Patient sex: F
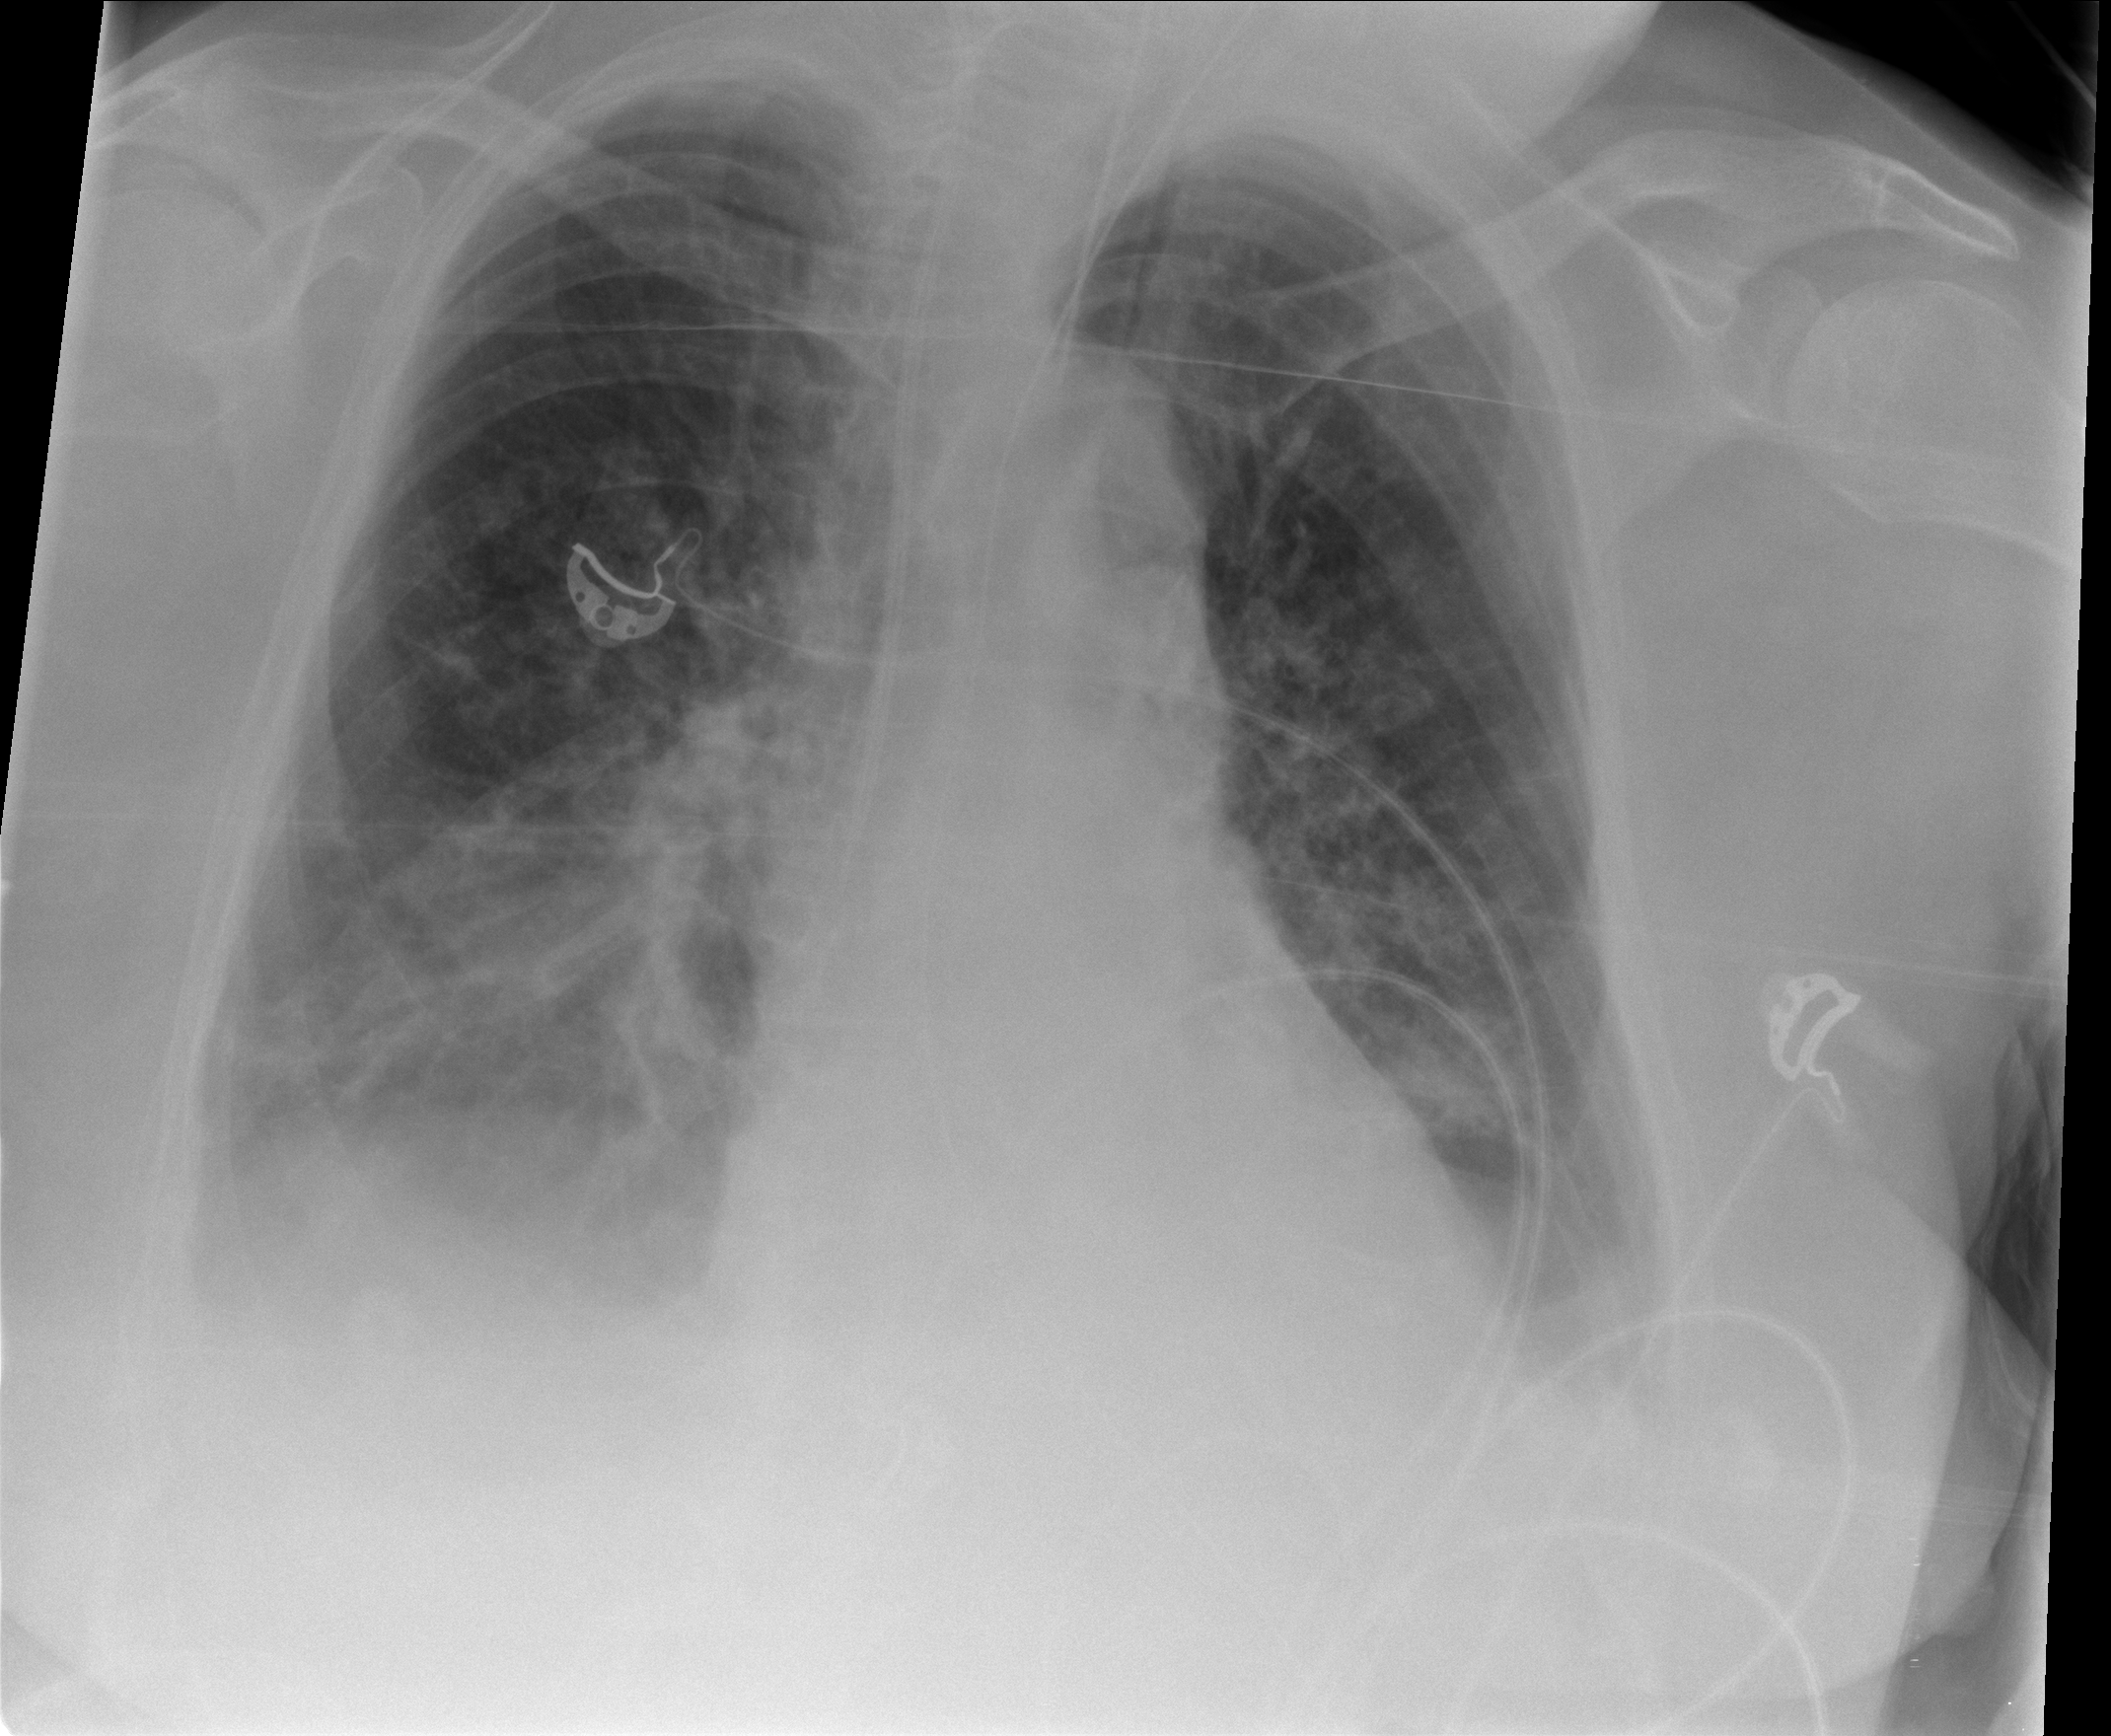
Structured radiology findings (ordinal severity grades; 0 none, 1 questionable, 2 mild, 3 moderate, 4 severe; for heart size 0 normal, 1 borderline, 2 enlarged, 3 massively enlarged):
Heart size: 0
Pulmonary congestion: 2
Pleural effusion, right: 2
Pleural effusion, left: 2
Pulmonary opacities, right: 2
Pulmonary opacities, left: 0
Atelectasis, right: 2
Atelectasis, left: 2